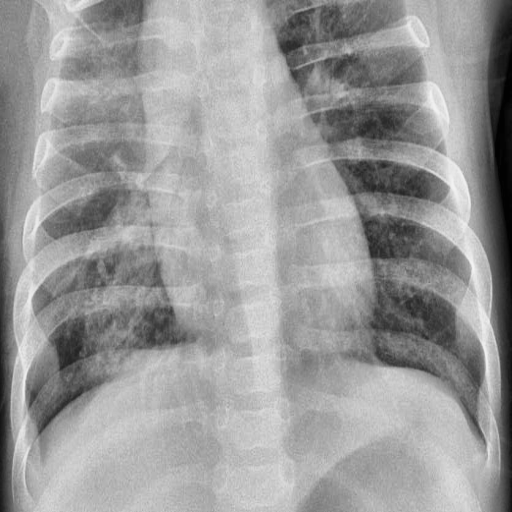
Finding: PNEUMONIA